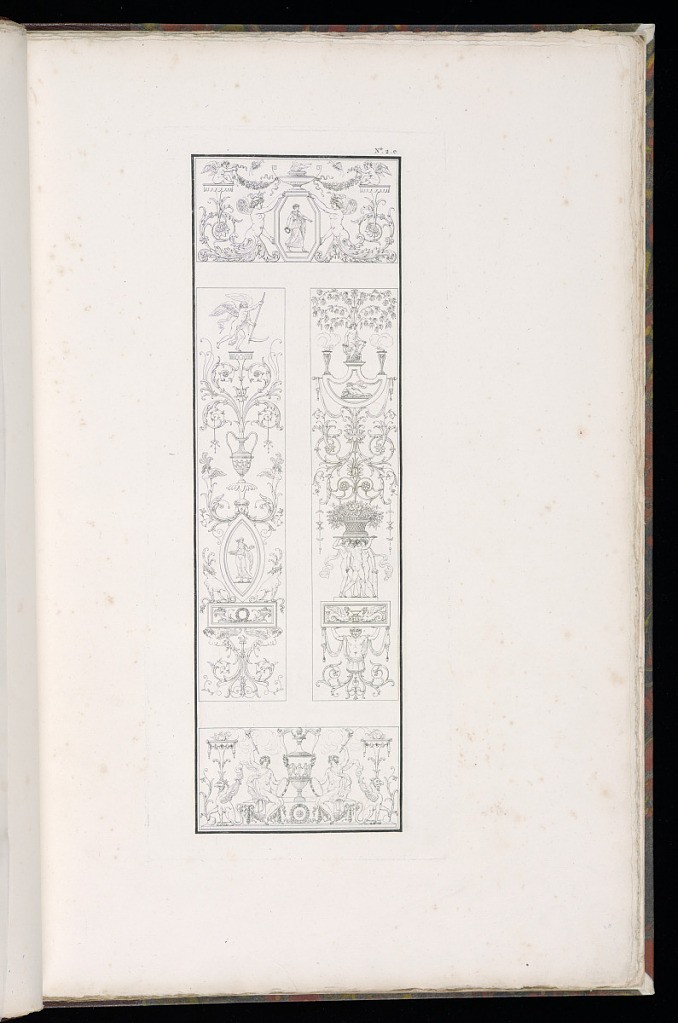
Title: Arabesque Ornament Designs
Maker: Charles Normand, French, 1765 – 1840
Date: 1787–95
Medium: Etching on laid paper
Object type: Print
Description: A vertical plate with three arabesque ornament designs featuring Neoclassical motifs with mythological figures and creatures, winged personification of time, incense burners, garlands of flowers, putti, scrolling acanthus and foliage, rosettes, palmettes, butterflies, masks, friezes, baskets of flowers, cornucopia, flaming torches, and griffins. The plate is numbered.